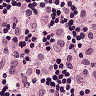
Metastatic tissue present: no